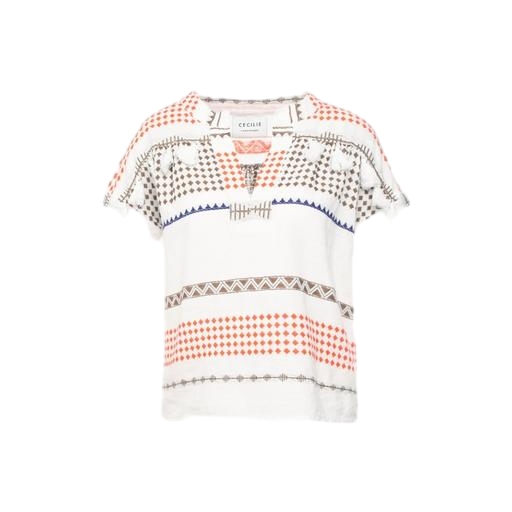
multicolor embroidered t-shirt, multicolor aztec t-shirt, multicolor luciana t-shirt, white background